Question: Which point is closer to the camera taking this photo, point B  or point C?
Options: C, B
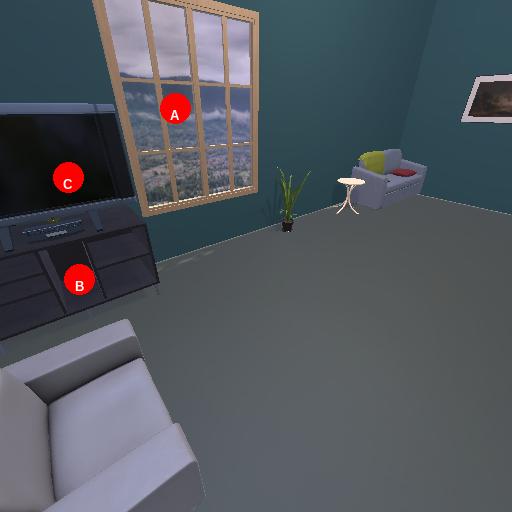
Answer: C